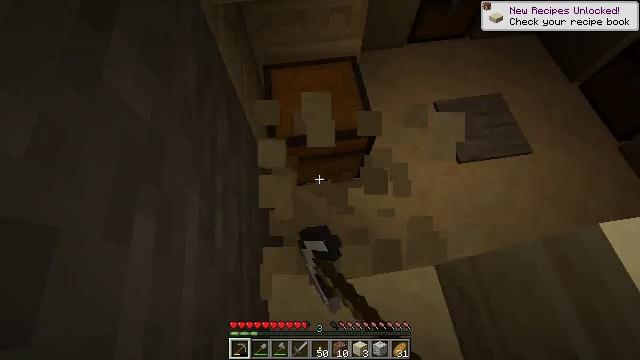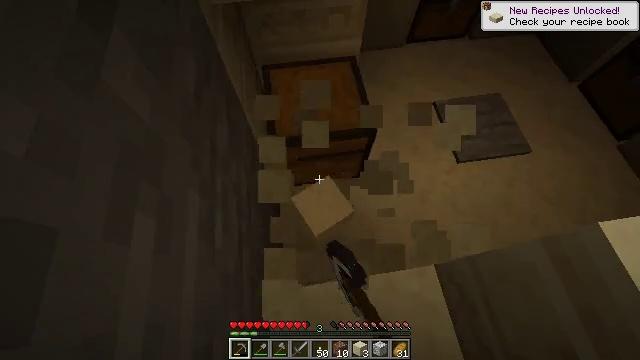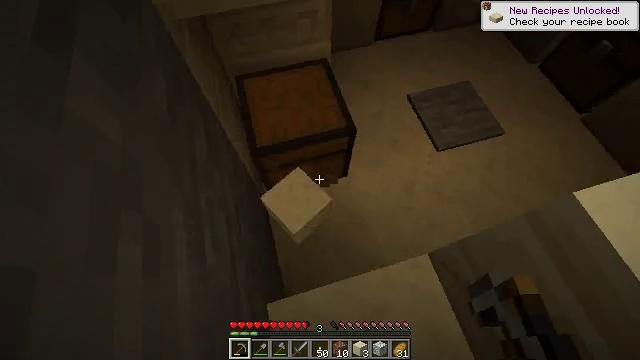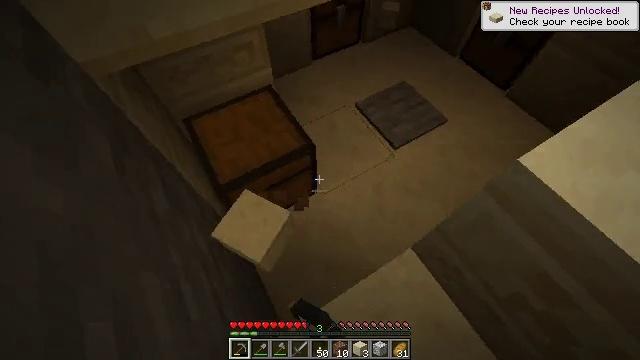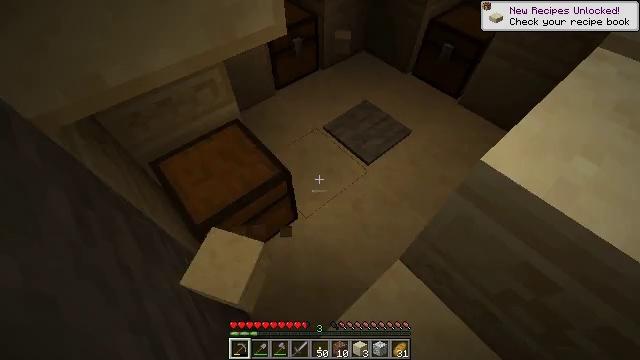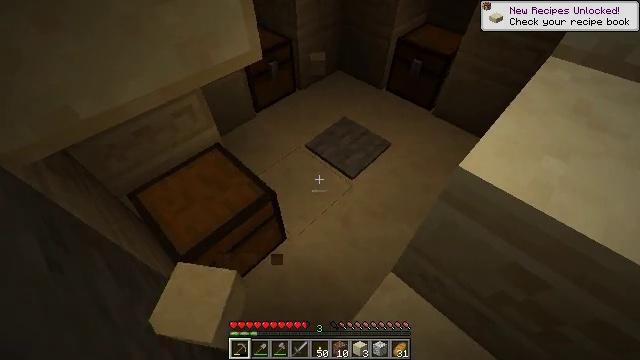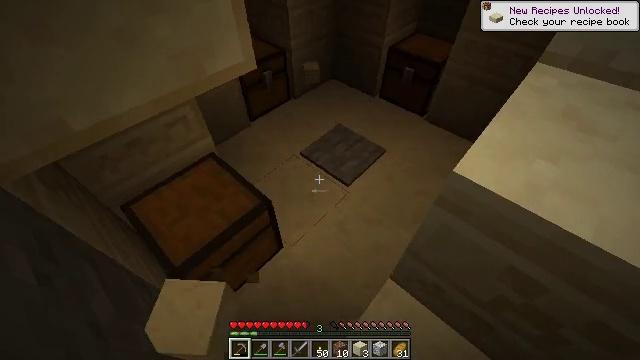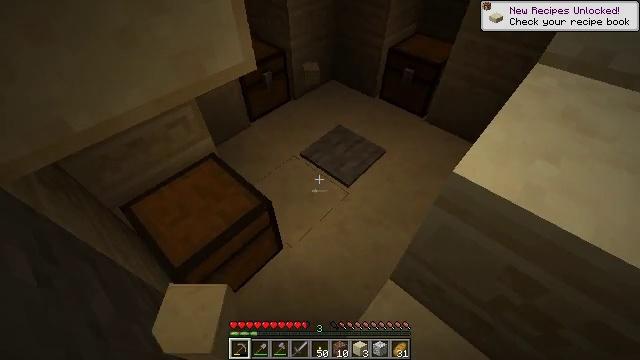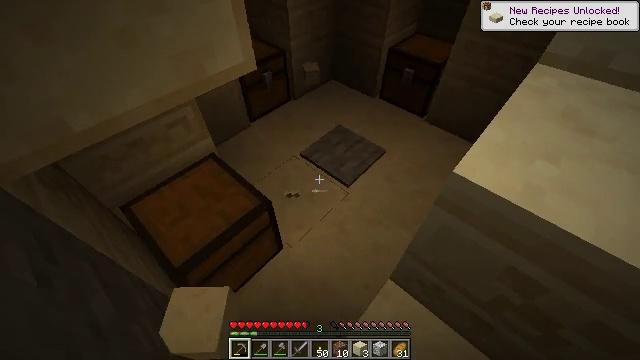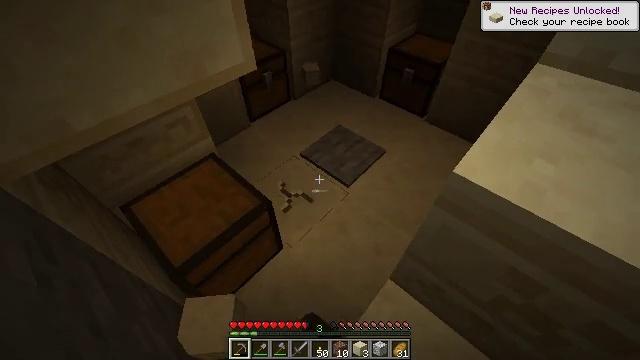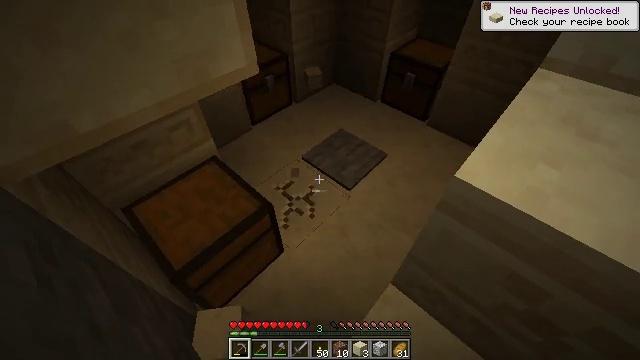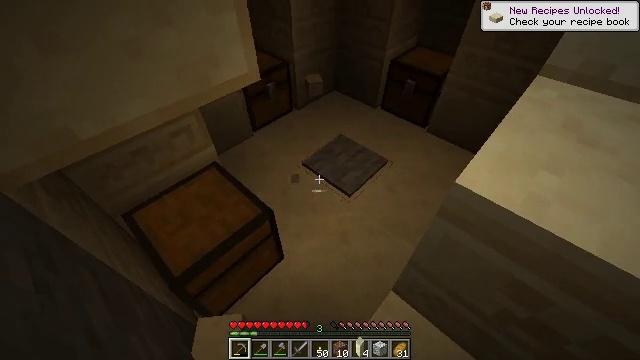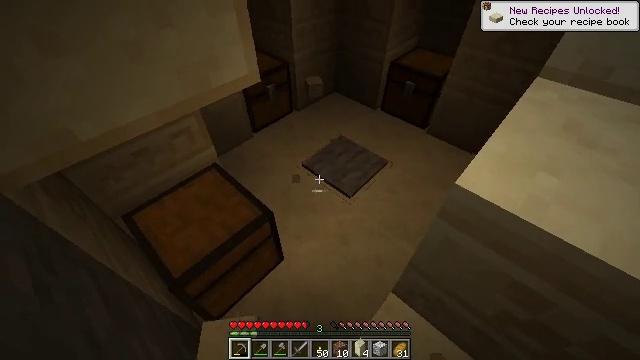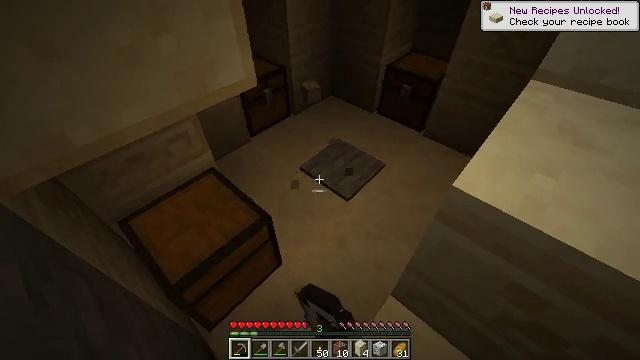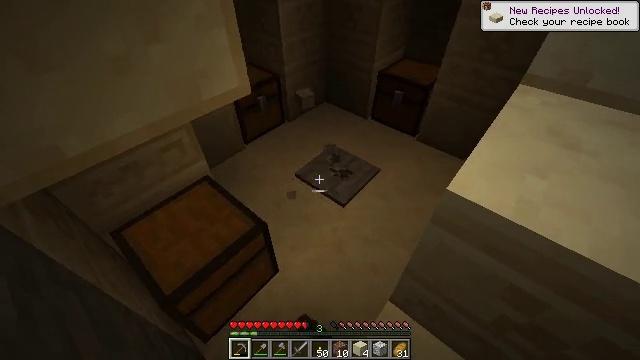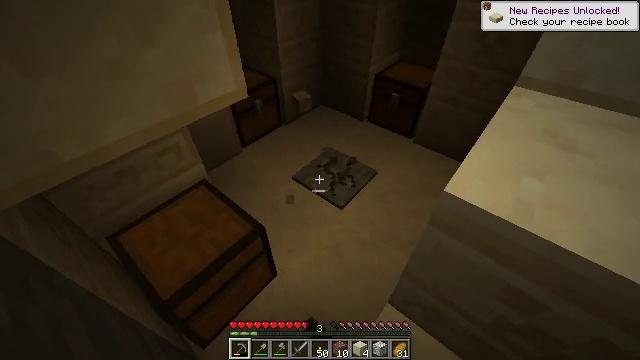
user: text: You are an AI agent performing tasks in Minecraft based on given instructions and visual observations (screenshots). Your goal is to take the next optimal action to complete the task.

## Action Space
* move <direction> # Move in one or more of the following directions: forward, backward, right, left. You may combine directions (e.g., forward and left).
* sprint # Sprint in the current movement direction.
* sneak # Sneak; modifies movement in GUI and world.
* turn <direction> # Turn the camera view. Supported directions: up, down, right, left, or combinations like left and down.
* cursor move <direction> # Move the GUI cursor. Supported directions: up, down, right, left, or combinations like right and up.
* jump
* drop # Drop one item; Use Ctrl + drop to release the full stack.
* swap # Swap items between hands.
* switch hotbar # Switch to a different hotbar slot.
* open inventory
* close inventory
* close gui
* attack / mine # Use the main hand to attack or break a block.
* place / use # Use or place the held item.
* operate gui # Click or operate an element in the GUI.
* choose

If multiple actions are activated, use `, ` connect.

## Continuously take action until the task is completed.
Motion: motion action
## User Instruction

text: Attack the stone pressure plate to remove it.
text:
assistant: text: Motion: attack / mine
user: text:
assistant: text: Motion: turn right, attack / mine
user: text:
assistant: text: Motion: turn right and up
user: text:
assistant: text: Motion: turn right and up
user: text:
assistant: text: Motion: turn right and up
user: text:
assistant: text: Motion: turn right and up
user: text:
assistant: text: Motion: no_op
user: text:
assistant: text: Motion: attack / mine
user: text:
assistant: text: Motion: attack / mine
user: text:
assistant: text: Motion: attack / mine
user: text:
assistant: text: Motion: turn up, attack / mine
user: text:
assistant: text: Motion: attack / mine
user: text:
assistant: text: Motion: attack / mine
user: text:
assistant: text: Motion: turn right and up, attack / mine
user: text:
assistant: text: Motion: attack / mine
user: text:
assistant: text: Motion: attack / mine
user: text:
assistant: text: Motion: turn right, attack / mine
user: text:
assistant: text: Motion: attack / mine
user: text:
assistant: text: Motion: attack / mine
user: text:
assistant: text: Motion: attack / mine
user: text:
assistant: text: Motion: attack / mine
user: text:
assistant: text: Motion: attack / mine